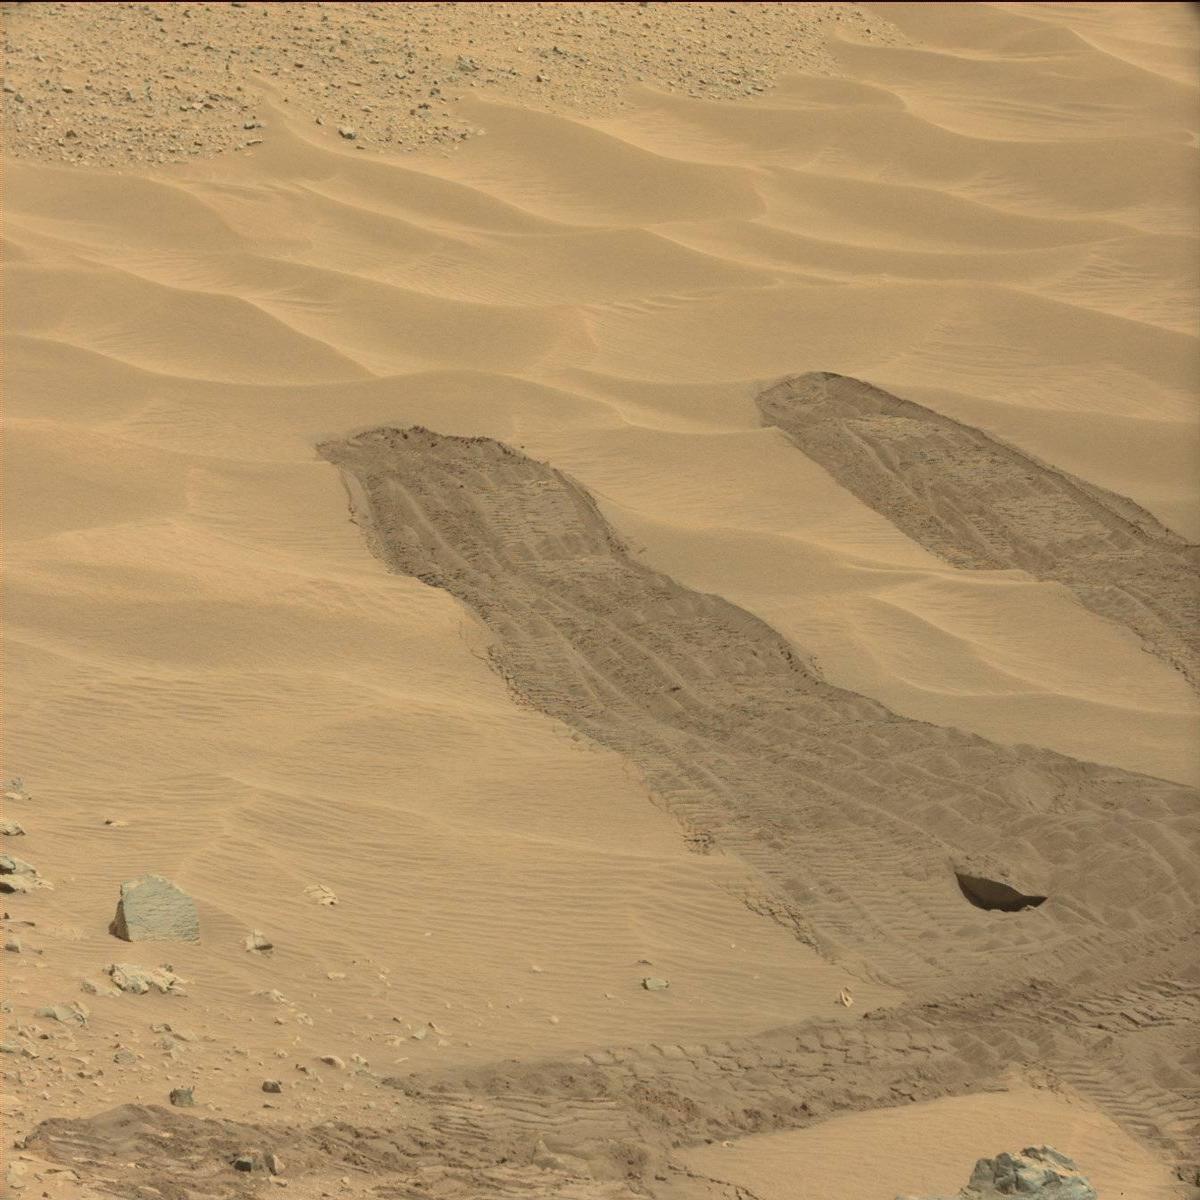
Terrain classes present: Bedrock, Rock, Sand / Soil, Track